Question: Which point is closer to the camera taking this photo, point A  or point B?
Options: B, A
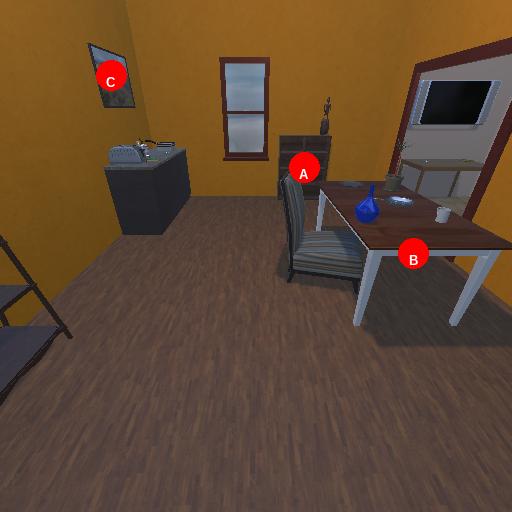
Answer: B